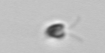
Label: Pyramimonas